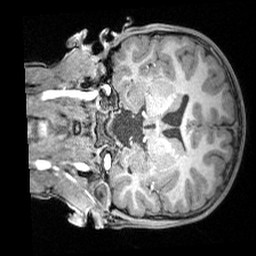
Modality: T1w
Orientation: coronal
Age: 9
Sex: male
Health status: ill
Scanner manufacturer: siemens
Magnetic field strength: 3 T
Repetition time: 1.6 s
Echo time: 0.00179 s